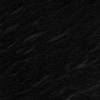
Atmospheric dust classification: not_dusty